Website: crate-barrel
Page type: billing-address
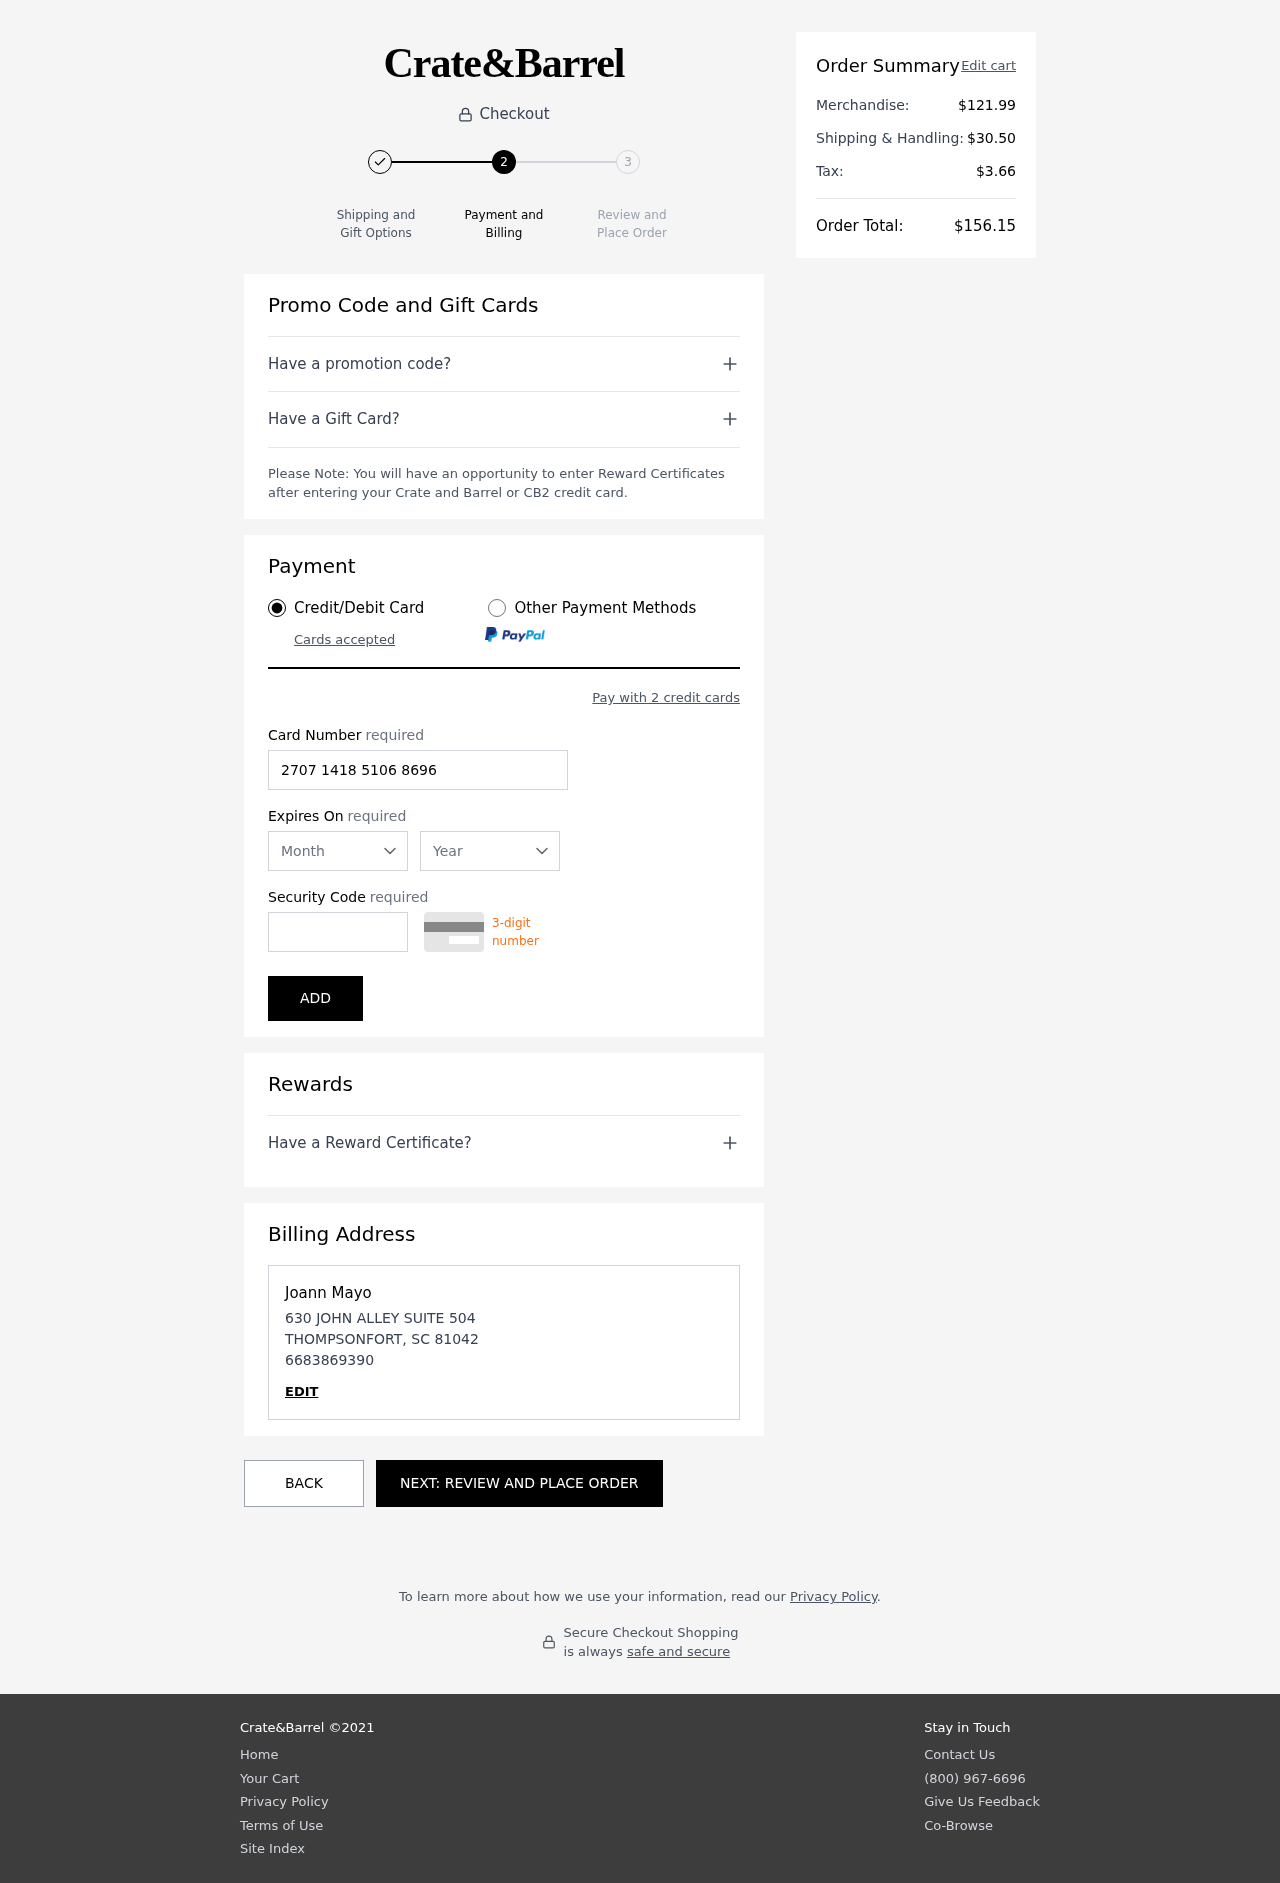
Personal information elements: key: PII_CARD_CVV
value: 016
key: PII_CARD_EXPIRY_MONTH
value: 03
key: PII_CARD_EXPIRY_YEAR
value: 29
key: PII_CARD_NUMBER
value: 2707 1418 5106 8696
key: PII_CITY
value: THOMPSONFORT
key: PII_FULLNAME
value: Joann Mayo
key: PII_PHONE
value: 6683869390
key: PII_POSTCODE
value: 81042
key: PII_STATE_ABBR
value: SC
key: PII_STREET
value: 630 JOHN ALLEY SUITE 504
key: PII_FIRSTNAME
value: Joann
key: PII_LASTNAME
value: Mayo
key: PII_PHONE_LINE
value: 9390
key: PII_PHONE_SUFFIX
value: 9390
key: PII_POSTCODE_FULL
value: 81042
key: PII_PHONE2
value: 6683869390
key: PII_PHONE3
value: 6683869390
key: PII_FULLNAME2
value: Joann Mayo
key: PII_FULLNAME3
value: Joann Mayo
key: PII_FIRSTNAME2
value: Joann
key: PII_FIRSTNAME3
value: Joann
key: PII_LASTNAME2
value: Mayo
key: PII_LASTNAME3
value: Mayo
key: PII_FIRSTNAME_DERIVED
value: Joann
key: PII_LASTNAME_DERIVED
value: Mayo
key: PII_PHONE_NUMERIC
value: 6683869390
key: PII_PHONE_LINE_NUMERIC
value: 9390
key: PII_PHONE_SUFFIX_NUMERIC
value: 9390
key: PII_POSTCODE_NUMERIC
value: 81042
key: PII_PHONE2_NUMERIC
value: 6683869390
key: PII_PHONE3_NUMERIC
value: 6683869390
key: PII_FULLNAME_DERIVED
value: Joann Mayo
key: PII_NAME_FULL_DERIVED
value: Joann Mayo
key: PII_PHONE_DIGITS
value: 6683869390
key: PII_PHONE_LAST4
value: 9390
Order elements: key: ORDER_SUBTOTAL
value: $121.99
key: ORDER_SHIPPING_COST
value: $30.50
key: ORDER_TAX
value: $3.66
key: ORDER_TOTAL
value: $156.15